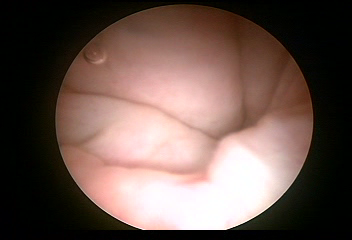
Modality: WLC
Class: Normal mucosa
Bladder cancer association: No